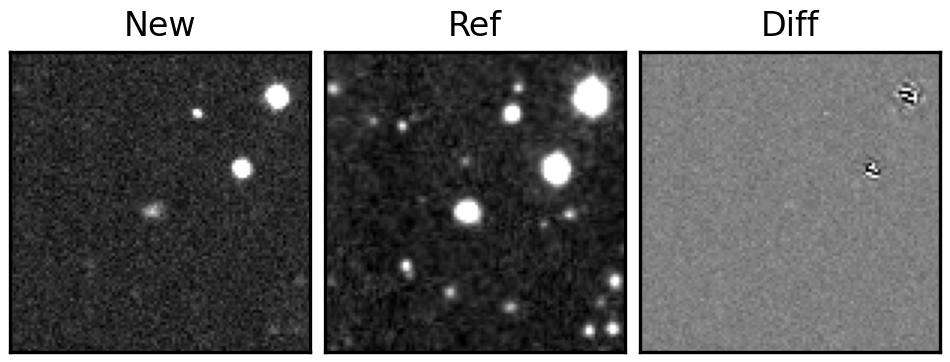
Label: real